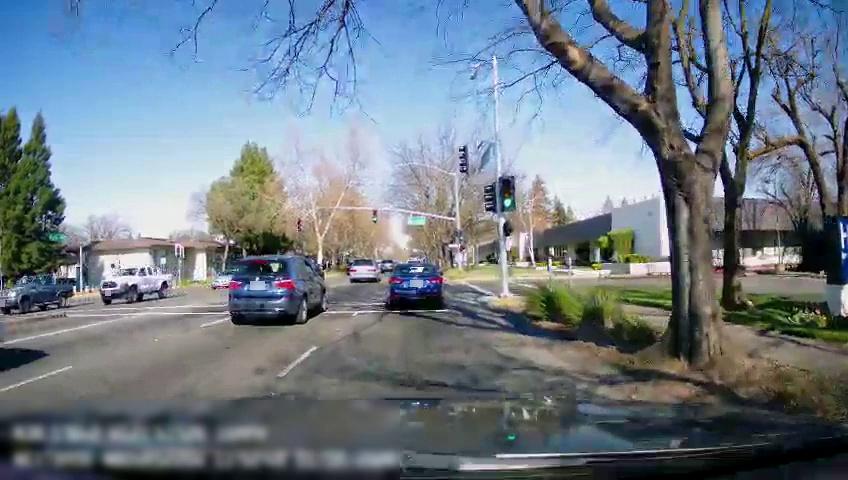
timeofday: Day
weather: Sunny
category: Drivable Space
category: Drivable Space
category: Vehicles | Truck
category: Vehicles | SUV
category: Vehicles | SUV
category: Vehicles | Car
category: Vehicles | Car
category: Vehicles | Car
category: Vehicles | Truck
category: Lanes | Alternate Lane
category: Lanes | Alternate Lane
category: Lanes | Current Lane
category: Traffic | Lights
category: Traffic | Lights
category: Traffic | Lights
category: Traffic | Signs
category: Traffic | Lights
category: Traffic | Signs
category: Traffic | Lights
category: Traffic | Lights
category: Traffic | Signs
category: Traffic | Lights
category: Traffic | Signs